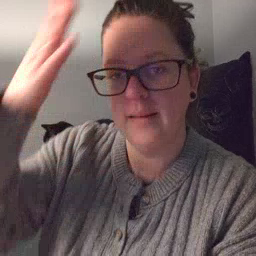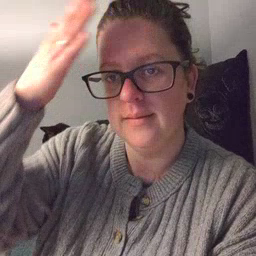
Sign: hat